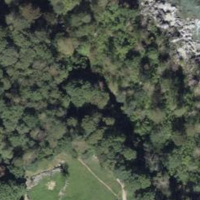
EUNIS habitat code: 41
Species observed at this site:
Leontopodium nivale